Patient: sex F, age 83
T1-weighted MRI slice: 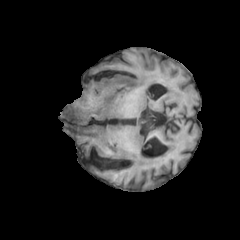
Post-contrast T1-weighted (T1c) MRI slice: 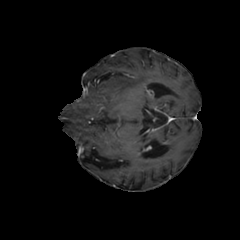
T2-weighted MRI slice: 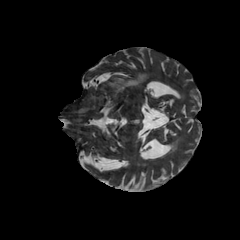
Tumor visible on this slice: yes
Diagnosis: Glioblastoma, IDH-wildtype
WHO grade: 4